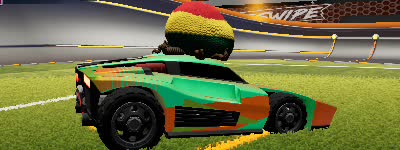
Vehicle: breakout